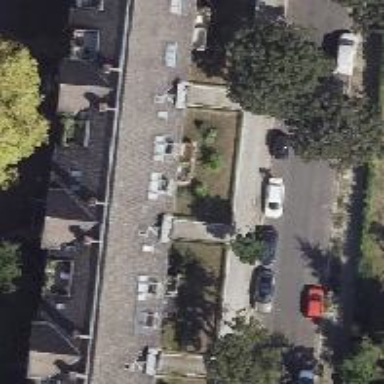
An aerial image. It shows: Gabled roof apartments building.